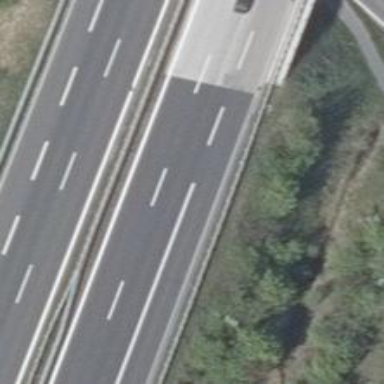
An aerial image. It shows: Asphalt trunk motorway.